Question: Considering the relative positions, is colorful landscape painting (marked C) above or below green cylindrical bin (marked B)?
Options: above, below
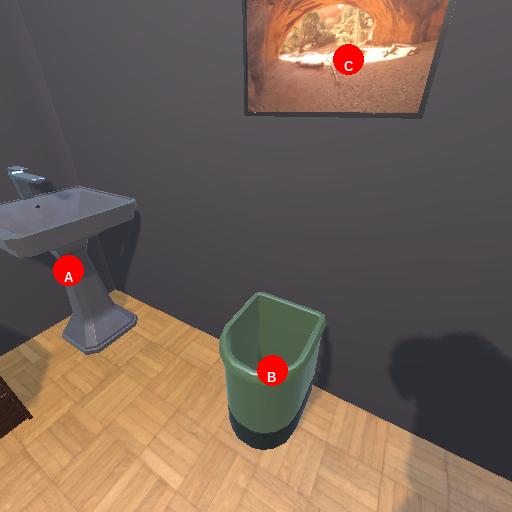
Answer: above